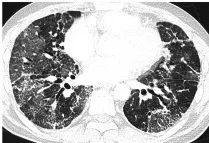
A series of chest computed tomography (CT) images of the patient with Good syndrome with recurrent COVID-19. . Denotes the number of days after symptom onset. C. On day 65, new GGOs emerged bilaterally.
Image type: radiology (ct)